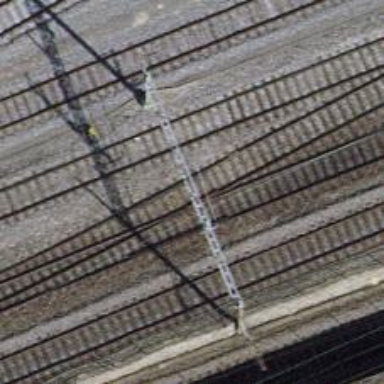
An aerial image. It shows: Catenary mast for power lines.